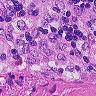
Metastatic tissue present: no